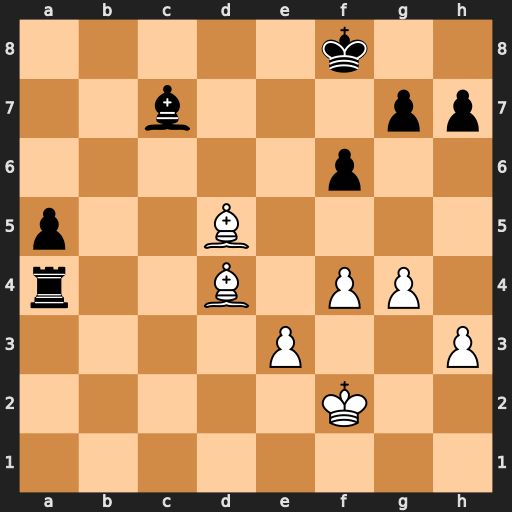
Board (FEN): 5k2/2b3pp/5p2/p2B4/r2B1PP1/4P2P/5K2/8
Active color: w
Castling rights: -
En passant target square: -
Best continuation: Bc5+ Ke8 Bc6+ Kf7 Bxa4